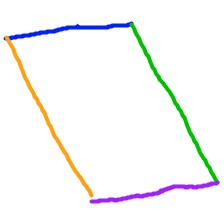
Shape: parallelogram